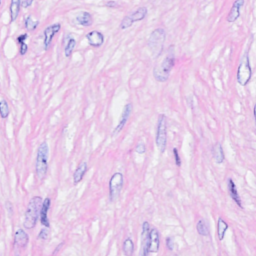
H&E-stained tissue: Breast